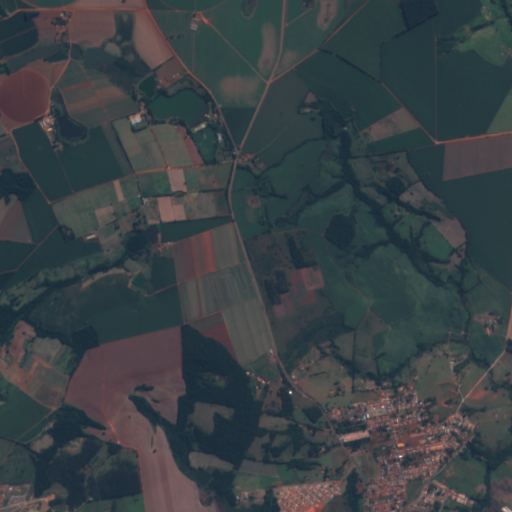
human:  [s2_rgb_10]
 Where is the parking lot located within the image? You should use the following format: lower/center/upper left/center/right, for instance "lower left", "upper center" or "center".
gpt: The parking lot is located in the upper center of the image.
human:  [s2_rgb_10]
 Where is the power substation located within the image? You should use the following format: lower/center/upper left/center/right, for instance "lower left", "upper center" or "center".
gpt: The power substation is located in the upper center of the image.
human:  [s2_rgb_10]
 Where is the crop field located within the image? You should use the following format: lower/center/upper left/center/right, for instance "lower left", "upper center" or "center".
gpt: There is no crop field in the image.